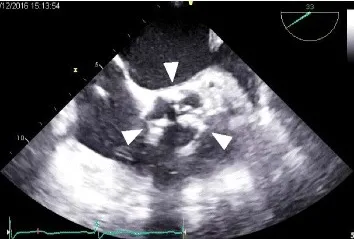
A; Preoperative transesophageal echocardiography. Severe calcification was observed in all leaflets and aortic annulus (arrowheads).
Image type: radiology (ultrasound)